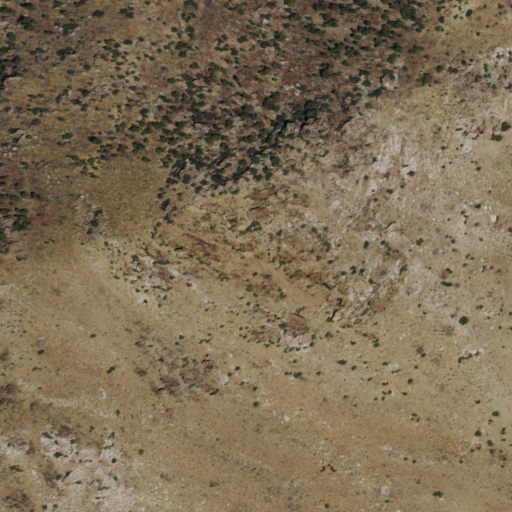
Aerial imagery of mountain in Nevada named Mica Peak containing shrub and evergreen forest